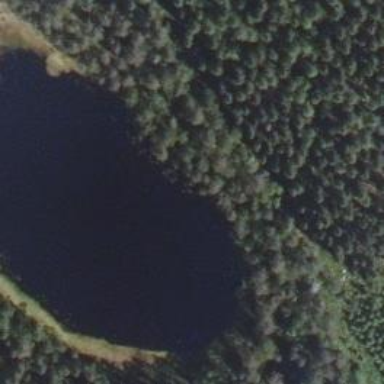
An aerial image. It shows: Beautiful lake surrounded by nature.